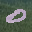
Label: 0